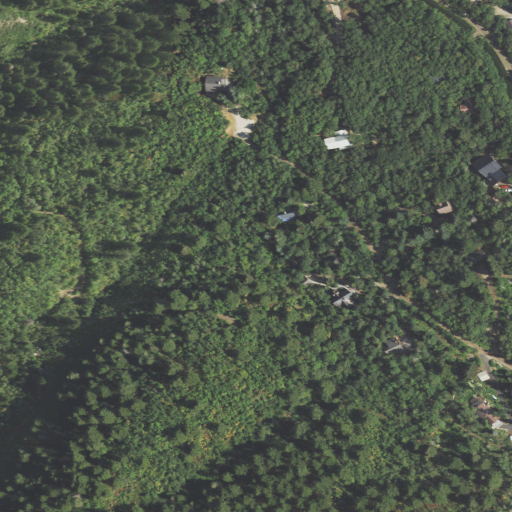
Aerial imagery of valley in Utah named Bridge Canyon containing deciduous forest, open development, evergreen forest, and low intensity development